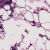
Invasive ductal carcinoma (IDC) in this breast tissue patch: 0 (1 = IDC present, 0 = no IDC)